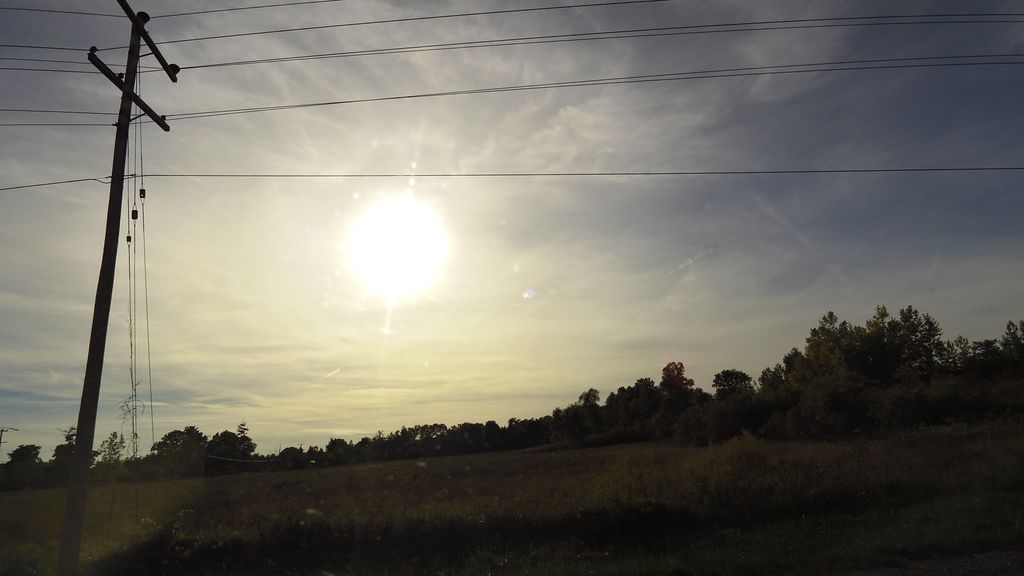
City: hamilton